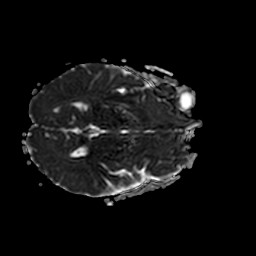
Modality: ADC
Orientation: axial
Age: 43
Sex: female
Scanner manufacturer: philips
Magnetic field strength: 3 T
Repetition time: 4.479 s
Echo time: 0.07378 s